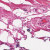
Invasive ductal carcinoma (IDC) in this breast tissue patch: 0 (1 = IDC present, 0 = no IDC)